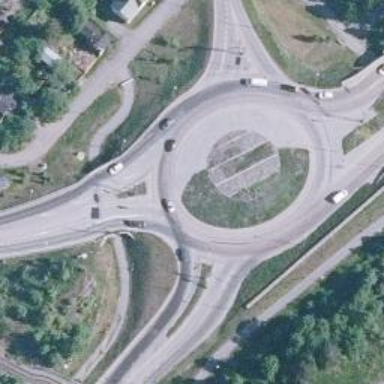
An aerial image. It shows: Roundabout on trunk highway with asphalt surface.